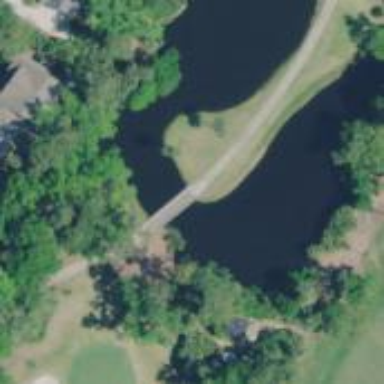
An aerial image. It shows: Service road on bridge designed for golf cartpath.